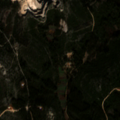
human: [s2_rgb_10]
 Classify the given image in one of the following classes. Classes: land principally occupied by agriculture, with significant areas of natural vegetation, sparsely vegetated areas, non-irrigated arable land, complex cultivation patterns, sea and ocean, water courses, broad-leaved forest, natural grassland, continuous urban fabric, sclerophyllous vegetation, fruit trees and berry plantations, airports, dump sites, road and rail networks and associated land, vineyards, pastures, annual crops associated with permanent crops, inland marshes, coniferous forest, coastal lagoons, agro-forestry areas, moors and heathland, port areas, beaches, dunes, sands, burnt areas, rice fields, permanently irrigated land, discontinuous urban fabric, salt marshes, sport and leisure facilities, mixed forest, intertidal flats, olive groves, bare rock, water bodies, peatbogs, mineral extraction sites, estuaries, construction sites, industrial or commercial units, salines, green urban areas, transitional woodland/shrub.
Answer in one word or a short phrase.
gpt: mineral extraction sites, sclerophyllous vegetation, transitional woodland/shrub